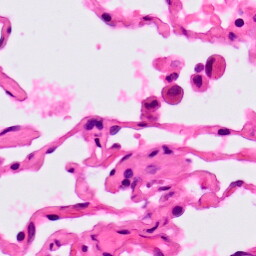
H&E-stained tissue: Lung